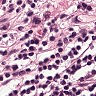
Metastatic tissue present: no